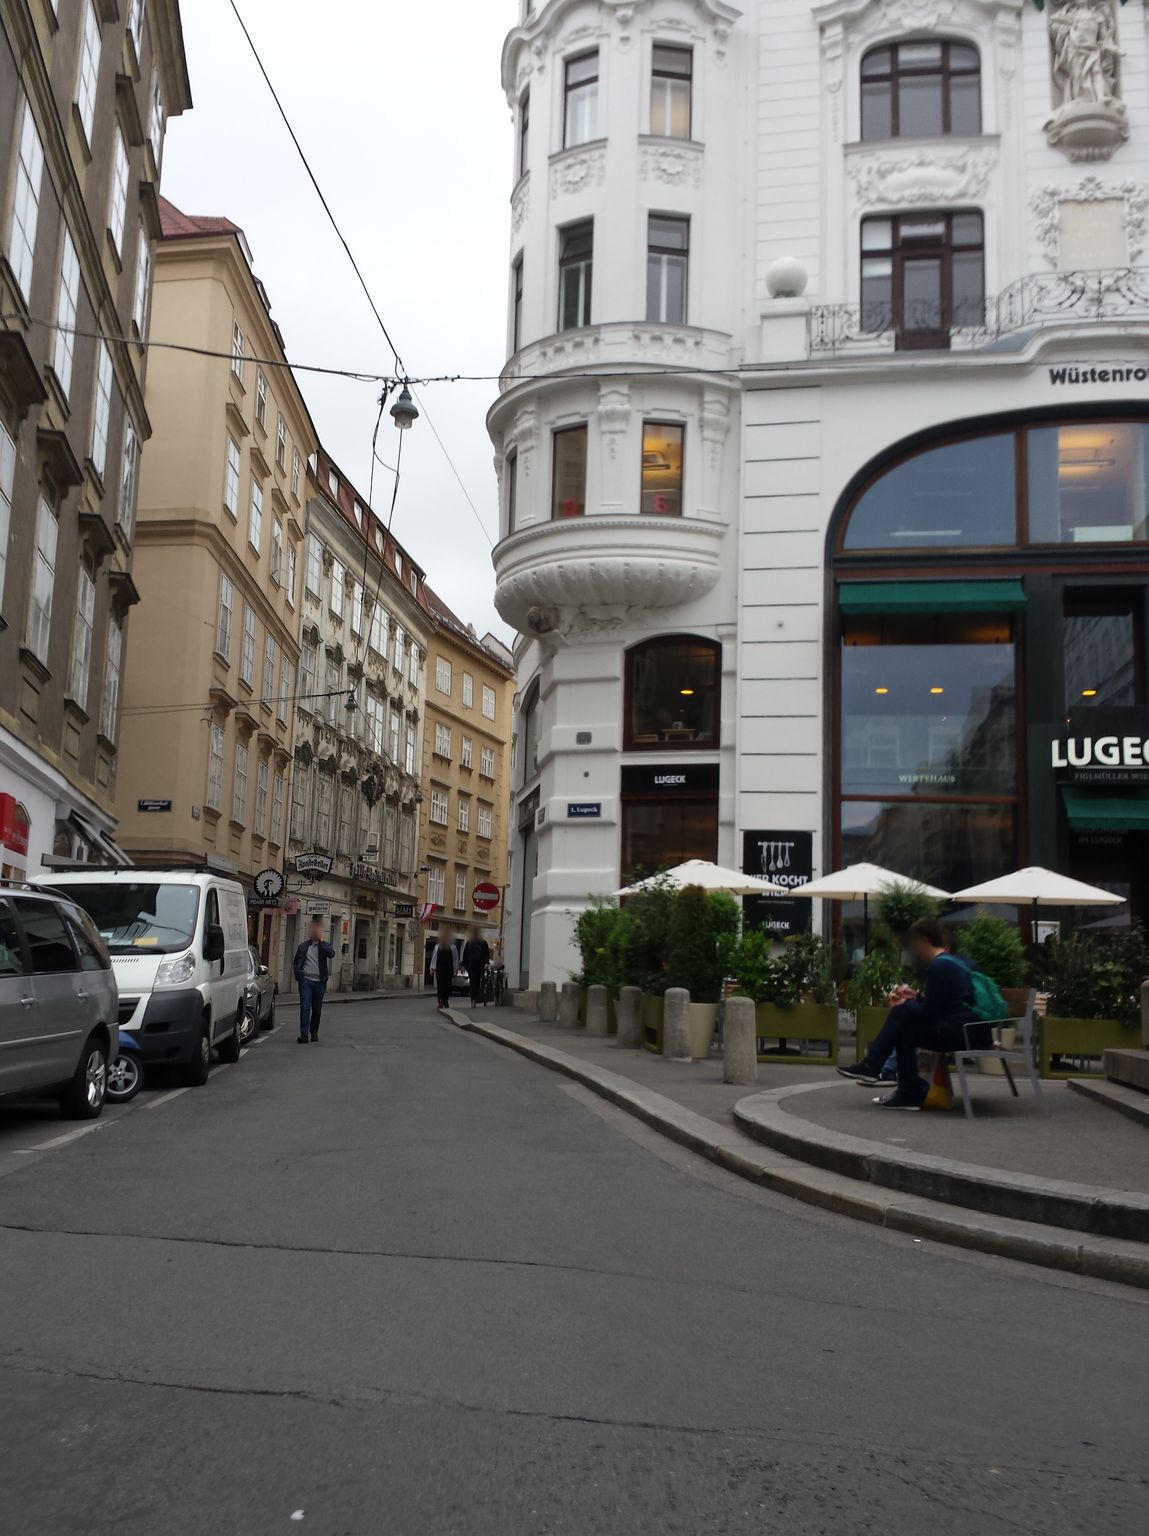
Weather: cloudy
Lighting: day
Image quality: good
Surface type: walking surface
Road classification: cycleway, living_street
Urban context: urban centre
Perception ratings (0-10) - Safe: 5.19, Lively: 8.83, Beautiful: 6.54, Boring: 0.33, Depressing: 4.88, Wealthy: 7.88